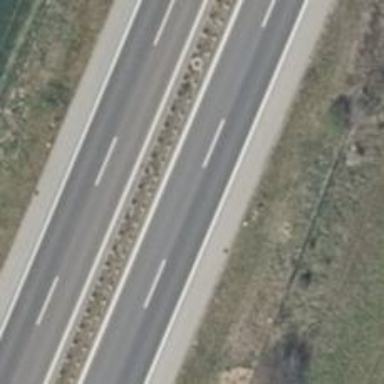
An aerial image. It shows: Asphalt motorway.